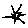
Label: sun